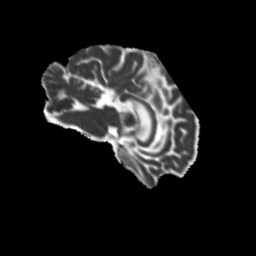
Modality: MD
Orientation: sagittal
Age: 53
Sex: male
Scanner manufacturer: siemens
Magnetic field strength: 3 T
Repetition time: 5.25 s
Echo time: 0.08 s